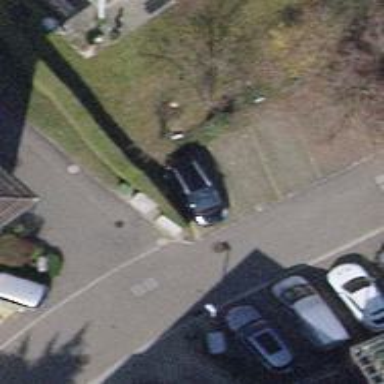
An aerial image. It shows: Hedge acting as barrier.